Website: apple
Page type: customer-info-address
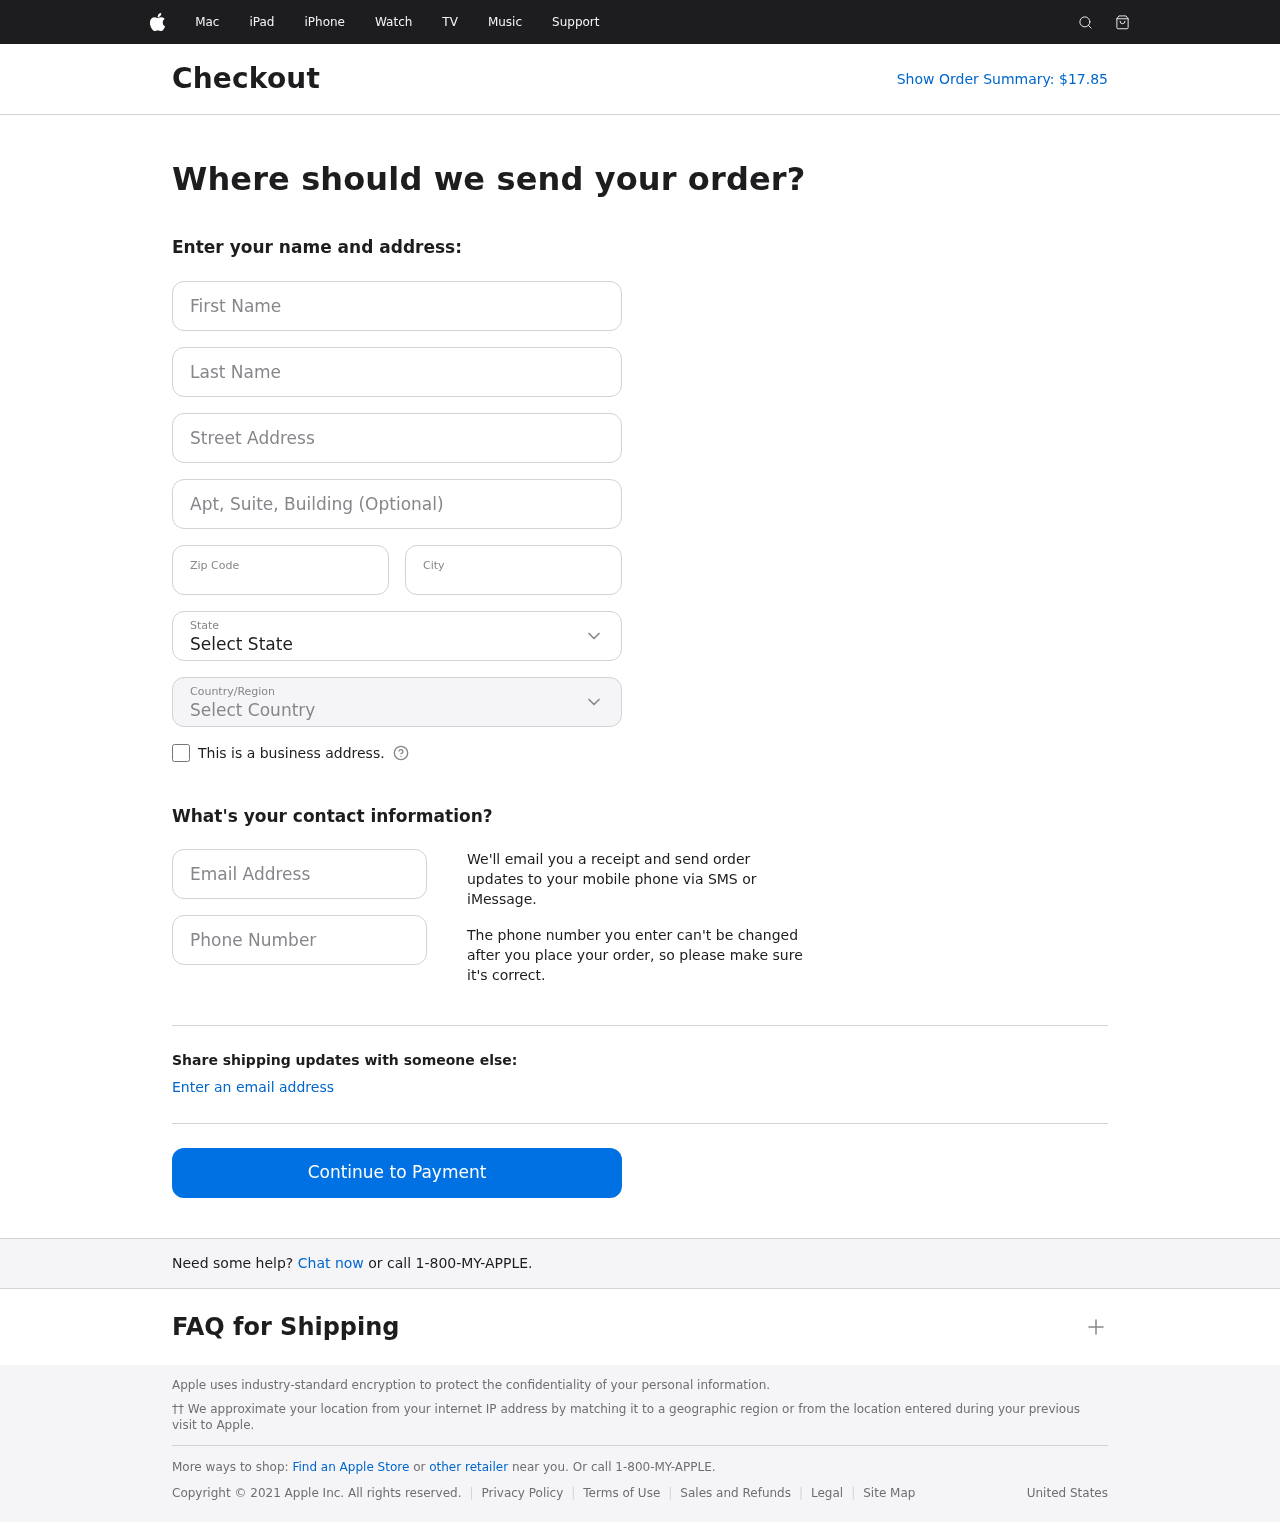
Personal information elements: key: PII_CITY
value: North Andre
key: PII_COUNTRY
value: United States
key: PII_EMAIL
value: dcampbell@gmail.com
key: PII_FIRSTNAME
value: Deborah
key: PII_LASTNAME
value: Campbell
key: PII_PHONE
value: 7734395206
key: PII_POSTCODE
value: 61726
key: PII_STATE
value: New Hampshire
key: PII_STREET
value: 449 Brianna Spring
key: PII_STREET2
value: Suite 726
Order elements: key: ORDER_TOTAL
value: Show Order Summary: $17.85